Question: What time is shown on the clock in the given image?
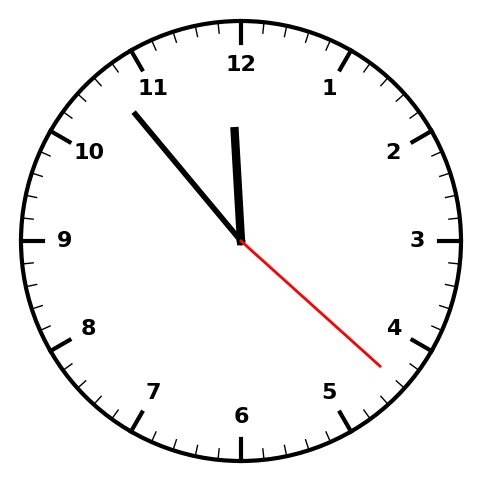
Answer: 11:53:22